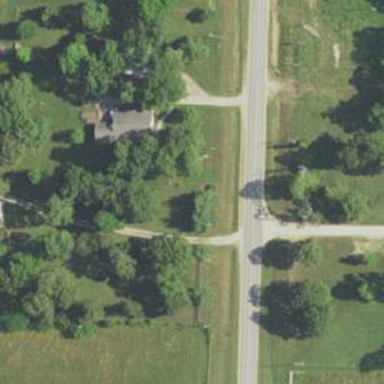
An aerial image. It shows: Driveway.